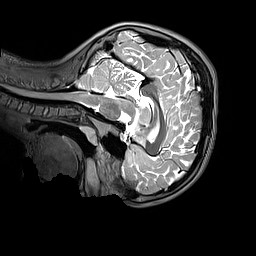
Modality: T2w
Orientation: sagittal
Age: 9
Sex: female
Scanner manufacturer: siemens
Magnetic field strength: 3 T
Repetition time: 3.2 s
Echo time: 0.408 s